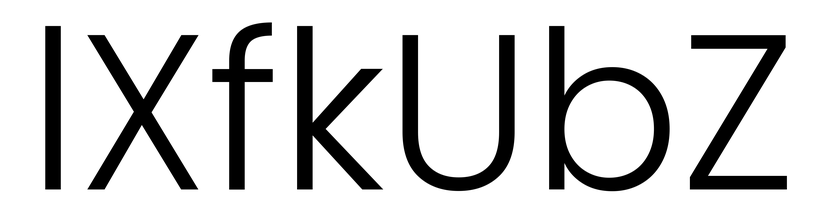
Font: Poppins-Light